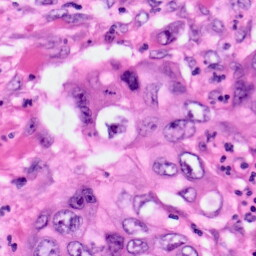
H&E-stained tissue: Pancreatic